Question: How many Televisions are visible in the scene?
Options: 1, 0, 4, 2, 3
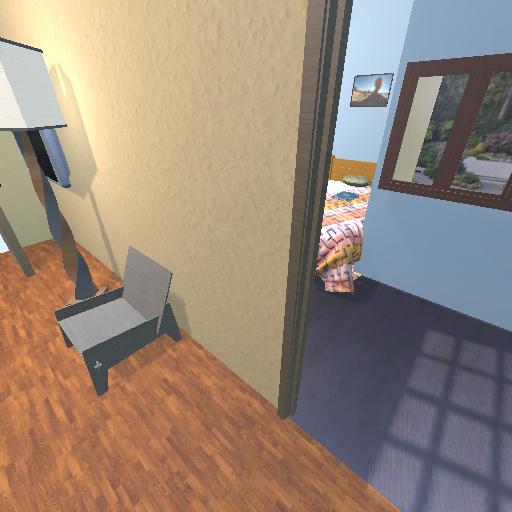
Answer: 1